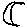
Label: moon